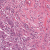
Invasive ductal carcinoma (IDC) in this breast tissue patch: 1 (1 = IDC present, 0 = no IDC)